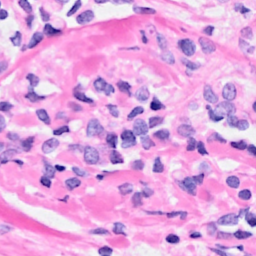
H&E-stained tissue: Breast